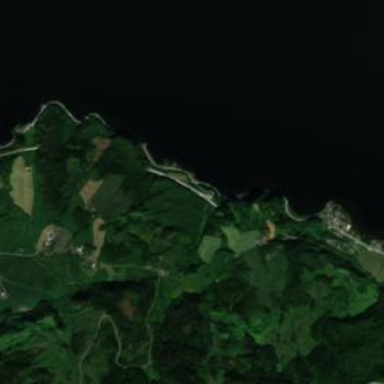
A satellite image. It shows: Picturesque coastline scene.